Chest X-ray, PA view. Patient: 40 years old, sex F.
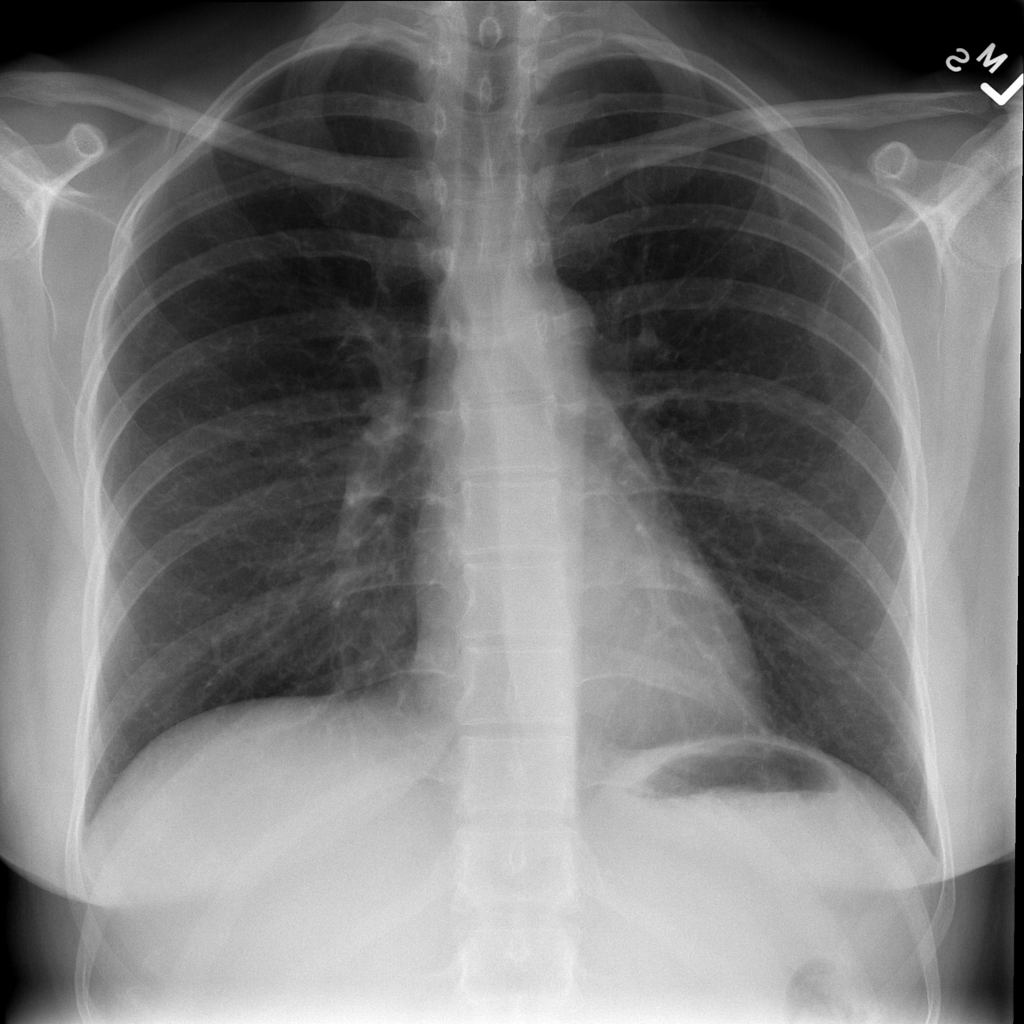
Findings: No Finding